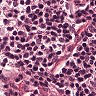
Metastatic tissue present: no